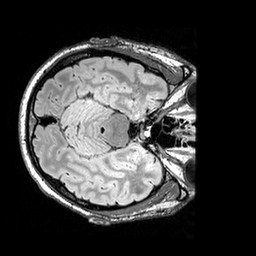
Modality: FLAIR
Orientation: axial
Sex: male
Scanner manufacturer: siemens
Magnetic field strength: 3 T
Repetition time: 5 s
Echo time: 0.395 s